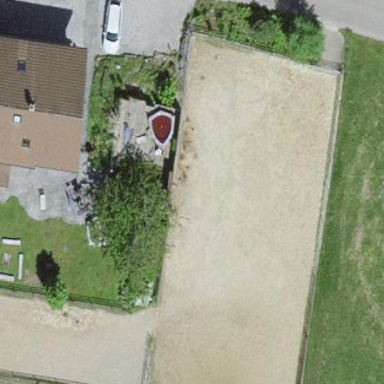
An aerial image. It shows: Equestrian pitch for leisure land sports.